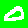
Digit: 0